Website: crate-barrel
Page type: delivery-shipping
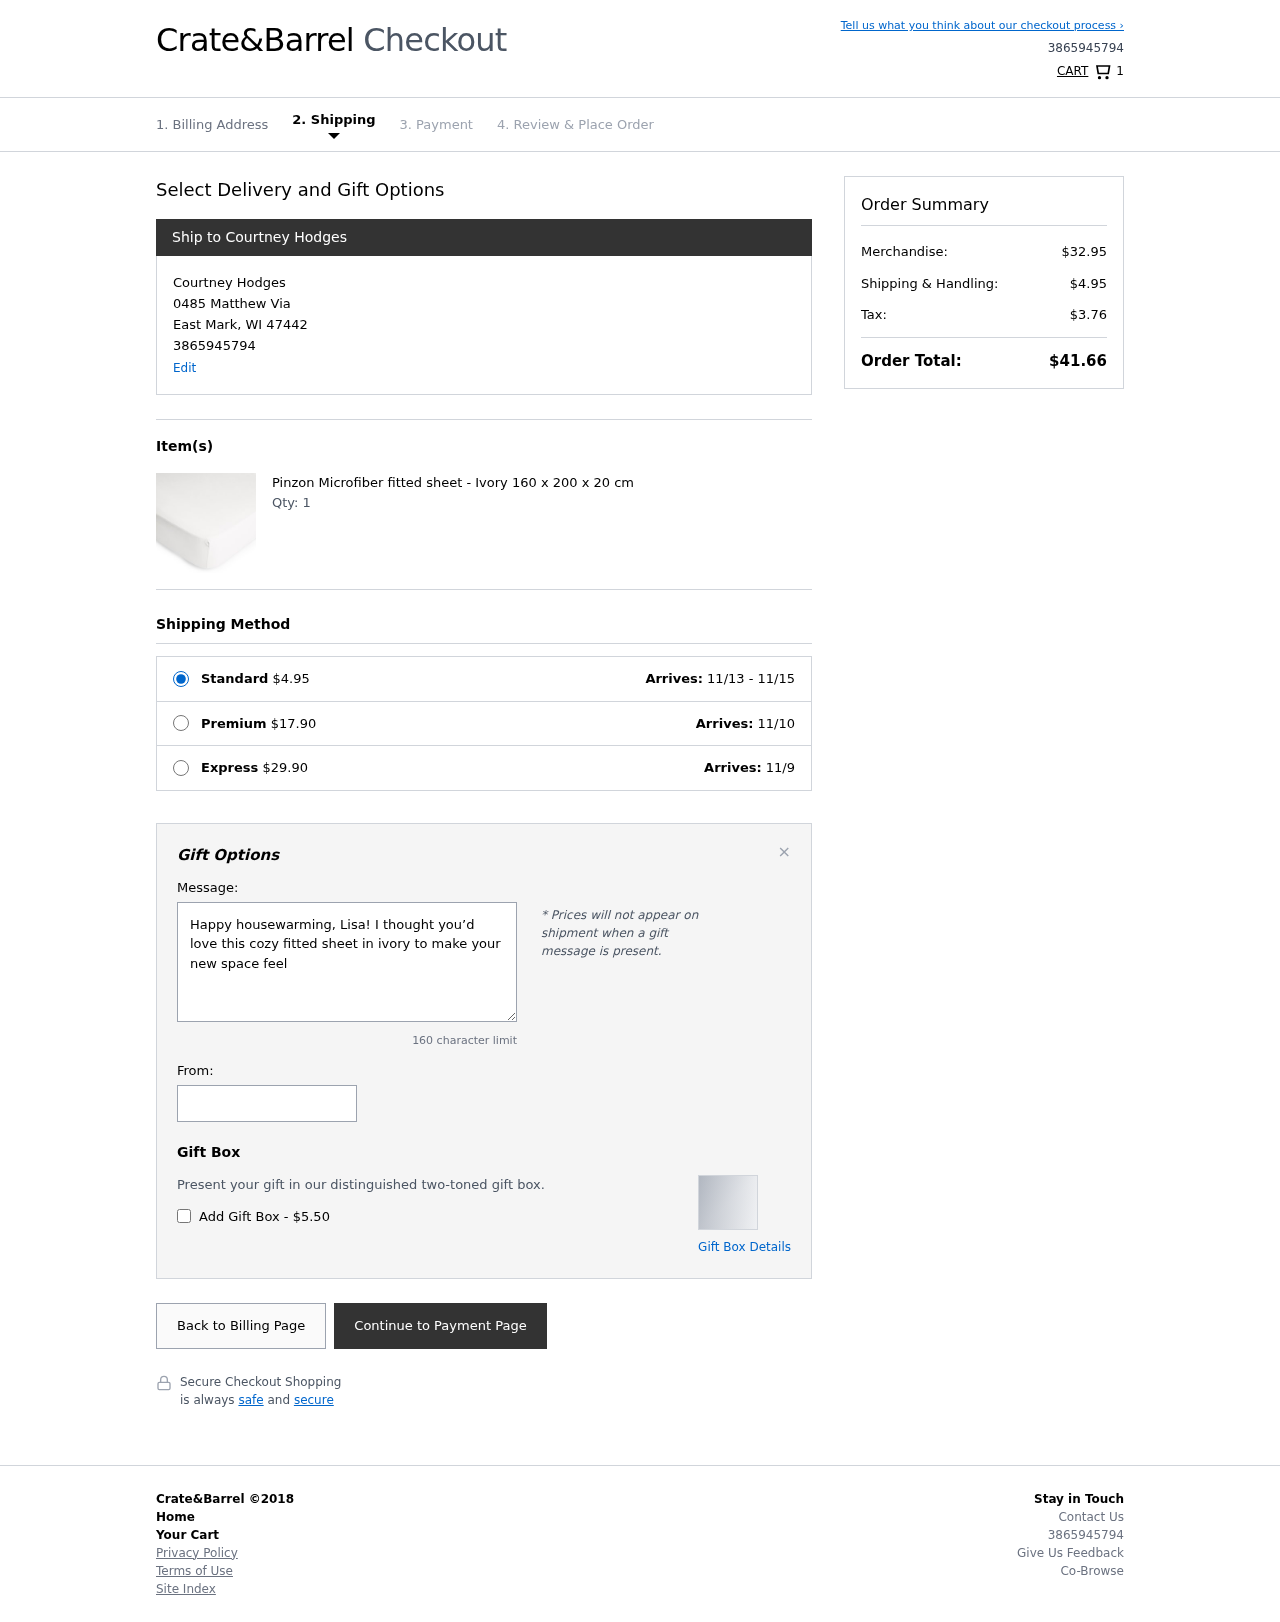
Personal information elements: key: PII_CITY
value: East Mark
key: PII_FULLNAME
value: Courtney Hodges
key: PII_PHONE
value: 3865945794
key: PII_POSTCODE
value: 47442
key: PII_STATE_ABBR
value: WI
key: PII_STREET
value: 0485 Matthew Via
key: PII_FIRSTNAME
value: Courtney
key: PII_LASTNAME
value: Hodges
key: PII_FULLNAME2
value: Courtney Hodges
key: PII_FULLNAME3
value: Courtney Hodges
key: PII_FIRSTNAME2
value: Courtney
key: PII_FIRSTNAME3
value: Courtney
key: PII_LASTNAME2
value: Hodges
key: PII_LASTNAME3
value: Hodges
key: PII_FIRSTNAME_DERIVED
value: Courtney
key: PII_LASTNAME_DERIVED
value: Hodges
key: PII_FULLNAME_DERIVED
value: Courtney Hodges
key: PII_NAME_FULL_DERIVED
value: Courtney Hodges
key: PII_PHONE_LINE
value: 5794
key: PII_PHONE_SUFFIX
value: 5794
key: PII_PHONE2
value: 3865945794
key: PII_PHONE3
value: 3865945794
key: PII_PHONE_NUMERIC
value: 3865945794
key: PII_PHONE_LINE_NUMERIC
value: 5794
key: PII_PHONE_SUFFIX_NUMERIC
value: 5794
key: PII_PHONE2_NUMERIC
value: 3865945794
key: PII_PHONE3_NUMERIC
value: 3865945794
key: PII_PHONE_DIGITS
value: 3865945794
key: PII_PHONE_LAST4
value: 5794
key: PII_GIFT_MESSAGE
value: Happy housewarming, Lisa! I thought you’d love this cozy fitted sheet in ivory to make your new space feel extra special. Can’t wait to see how you style your bedroom!

Courtney
Product elements: key: PRODUCT1_NAME
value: Pinzon Microfiber fitted sheet - Ivory 160 x 200 x 20 cm
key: PRODUCT1_QUANTITY
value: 1
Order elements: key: ORDER_NUM_ITEMS
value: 1
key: ORDER_SHIPPING_COST
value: $4.95
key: ORDER_DELIVERY_DATE
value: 11/13 - 11/15
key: PREMIUM_SHIPPING_COST
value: $17.90
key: PREMIUM_DELIVERY_DATE
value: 11/10
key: EXPRESS_SHIPPING_COST
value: $29.90
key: EXPRESS_DELIVERY_DATE
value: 11/9
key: ORDER_SUBTOTAL
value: $32.95
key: ORDER_SHIPPING_COST2
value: $4.95
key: ORDER_TAX
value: $3.76
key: ORDER_TOTAL
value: $41.66